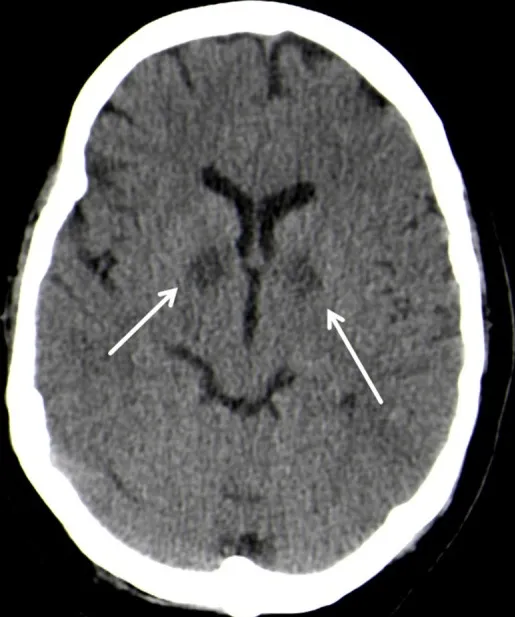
Bilateral, hypodense basal ganglia necrosis in unenhanced CT (arrows); Philips Ingenuity 5 mm.
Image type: radiology (ct)